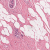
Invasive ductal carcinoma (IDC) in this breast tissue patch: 0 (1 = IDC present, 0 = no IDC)